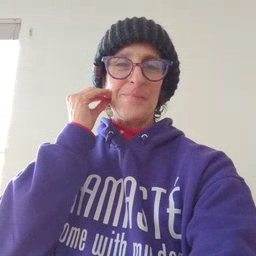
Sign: home